Interaction volume radius: 5 \u00c5
Interaction volume height: 25 \u00c5
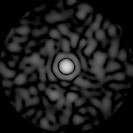
Disorder parameter: 0.8172